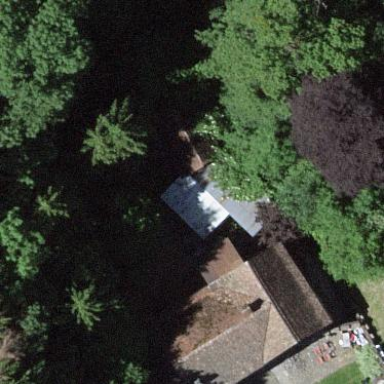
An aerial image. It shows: View of roof of building.